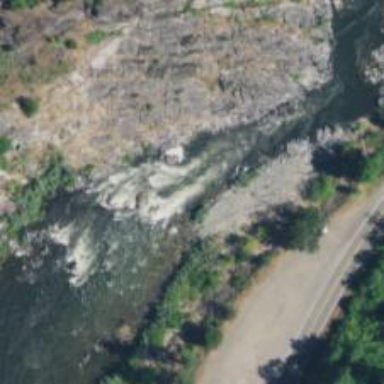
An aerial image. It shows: Whitewater rapid with grade of 3.